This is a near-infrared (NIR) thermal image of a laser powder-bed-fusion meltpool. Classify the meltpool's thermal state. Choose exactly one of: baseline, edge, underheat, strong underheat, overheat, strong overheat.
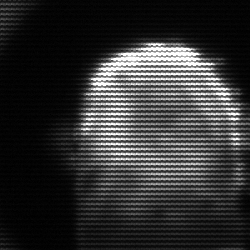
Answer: baseline